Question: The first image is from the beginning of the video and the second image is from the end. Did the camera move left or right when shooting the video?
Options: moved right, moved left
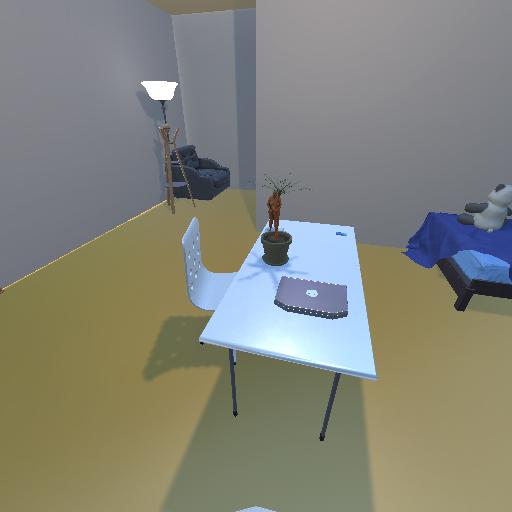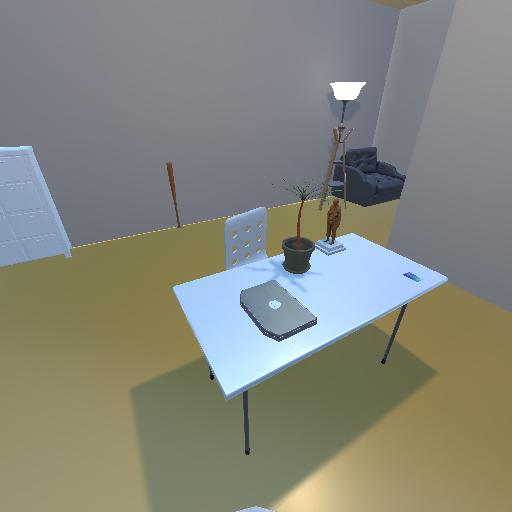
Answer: moved right